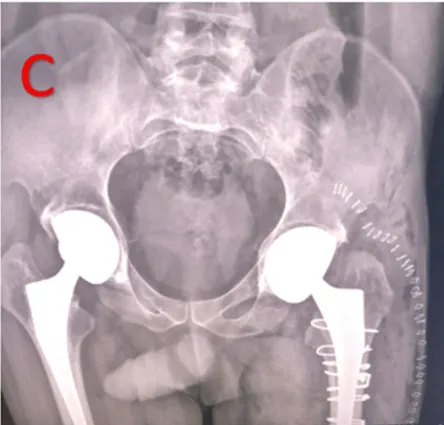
Radiographic assessment of case 1. C: pelvis X-ray after completion of the left prosthesis, complicated intraoperatively by a peri-prosthetic fracture treated by steel wire cerclage.
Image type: radiology (x_ray)